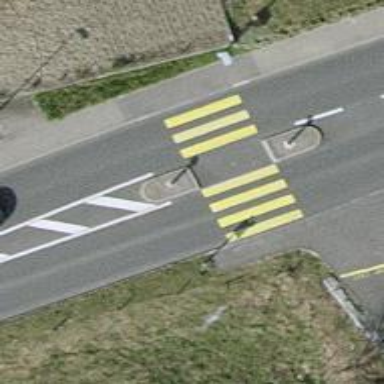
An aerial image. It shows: Marked zebra crossing with island.